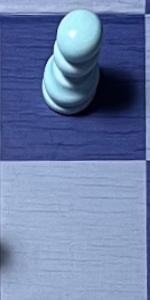
Label: Empty